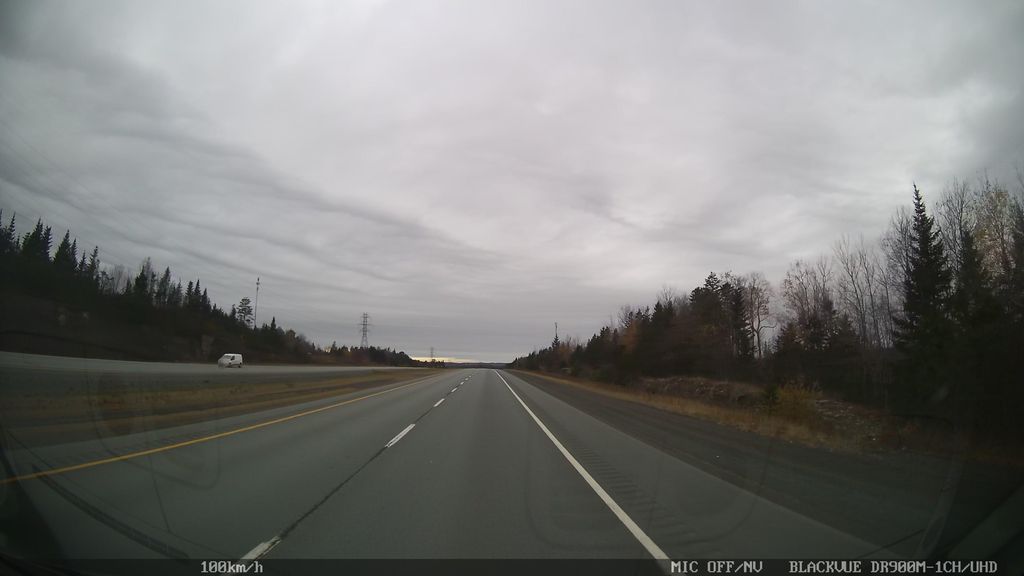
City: halifax